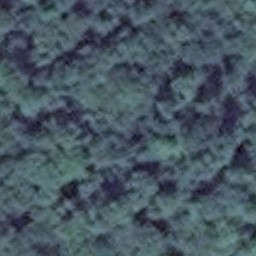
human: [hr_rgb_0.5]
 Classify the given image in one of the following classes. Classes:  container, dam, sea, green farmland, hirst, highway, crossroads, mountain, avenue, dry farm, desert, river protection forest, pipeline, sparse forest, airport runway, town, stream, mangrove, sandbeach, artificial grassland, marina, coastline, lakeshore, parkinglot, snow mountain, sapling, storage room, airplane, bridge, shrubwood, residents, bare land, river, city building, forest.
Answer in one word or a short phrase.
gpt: forest